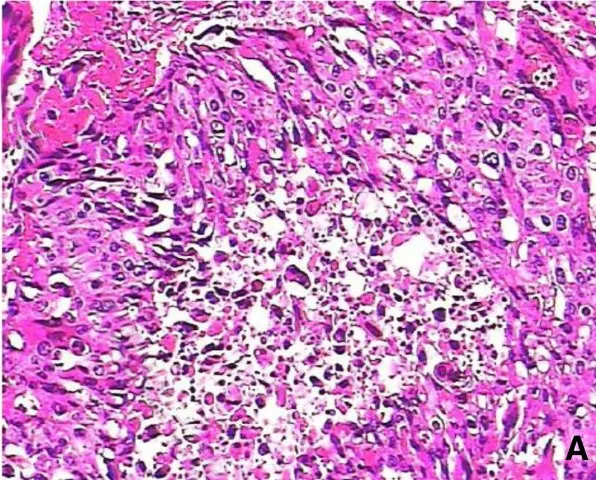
Pathologic findings. (A) Pathologic findings of the resected specimen revealed polynuclear giant cells.
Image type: pathology (h&e)